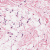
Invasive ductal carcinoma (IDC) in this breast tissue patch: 0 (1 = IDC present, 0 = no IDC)